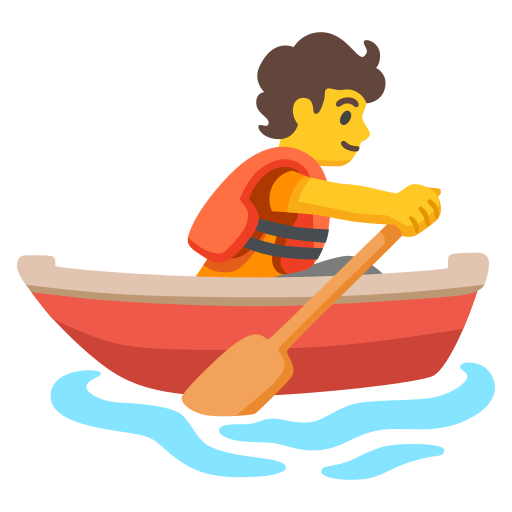
Emoji: 🚣